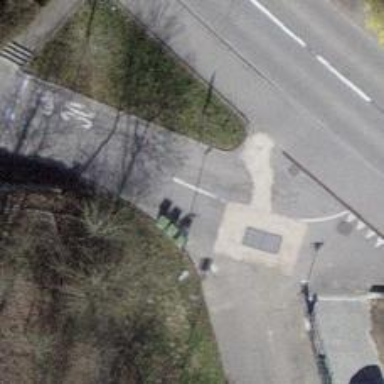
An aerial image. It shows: Steps made of asphalt.